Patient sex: M
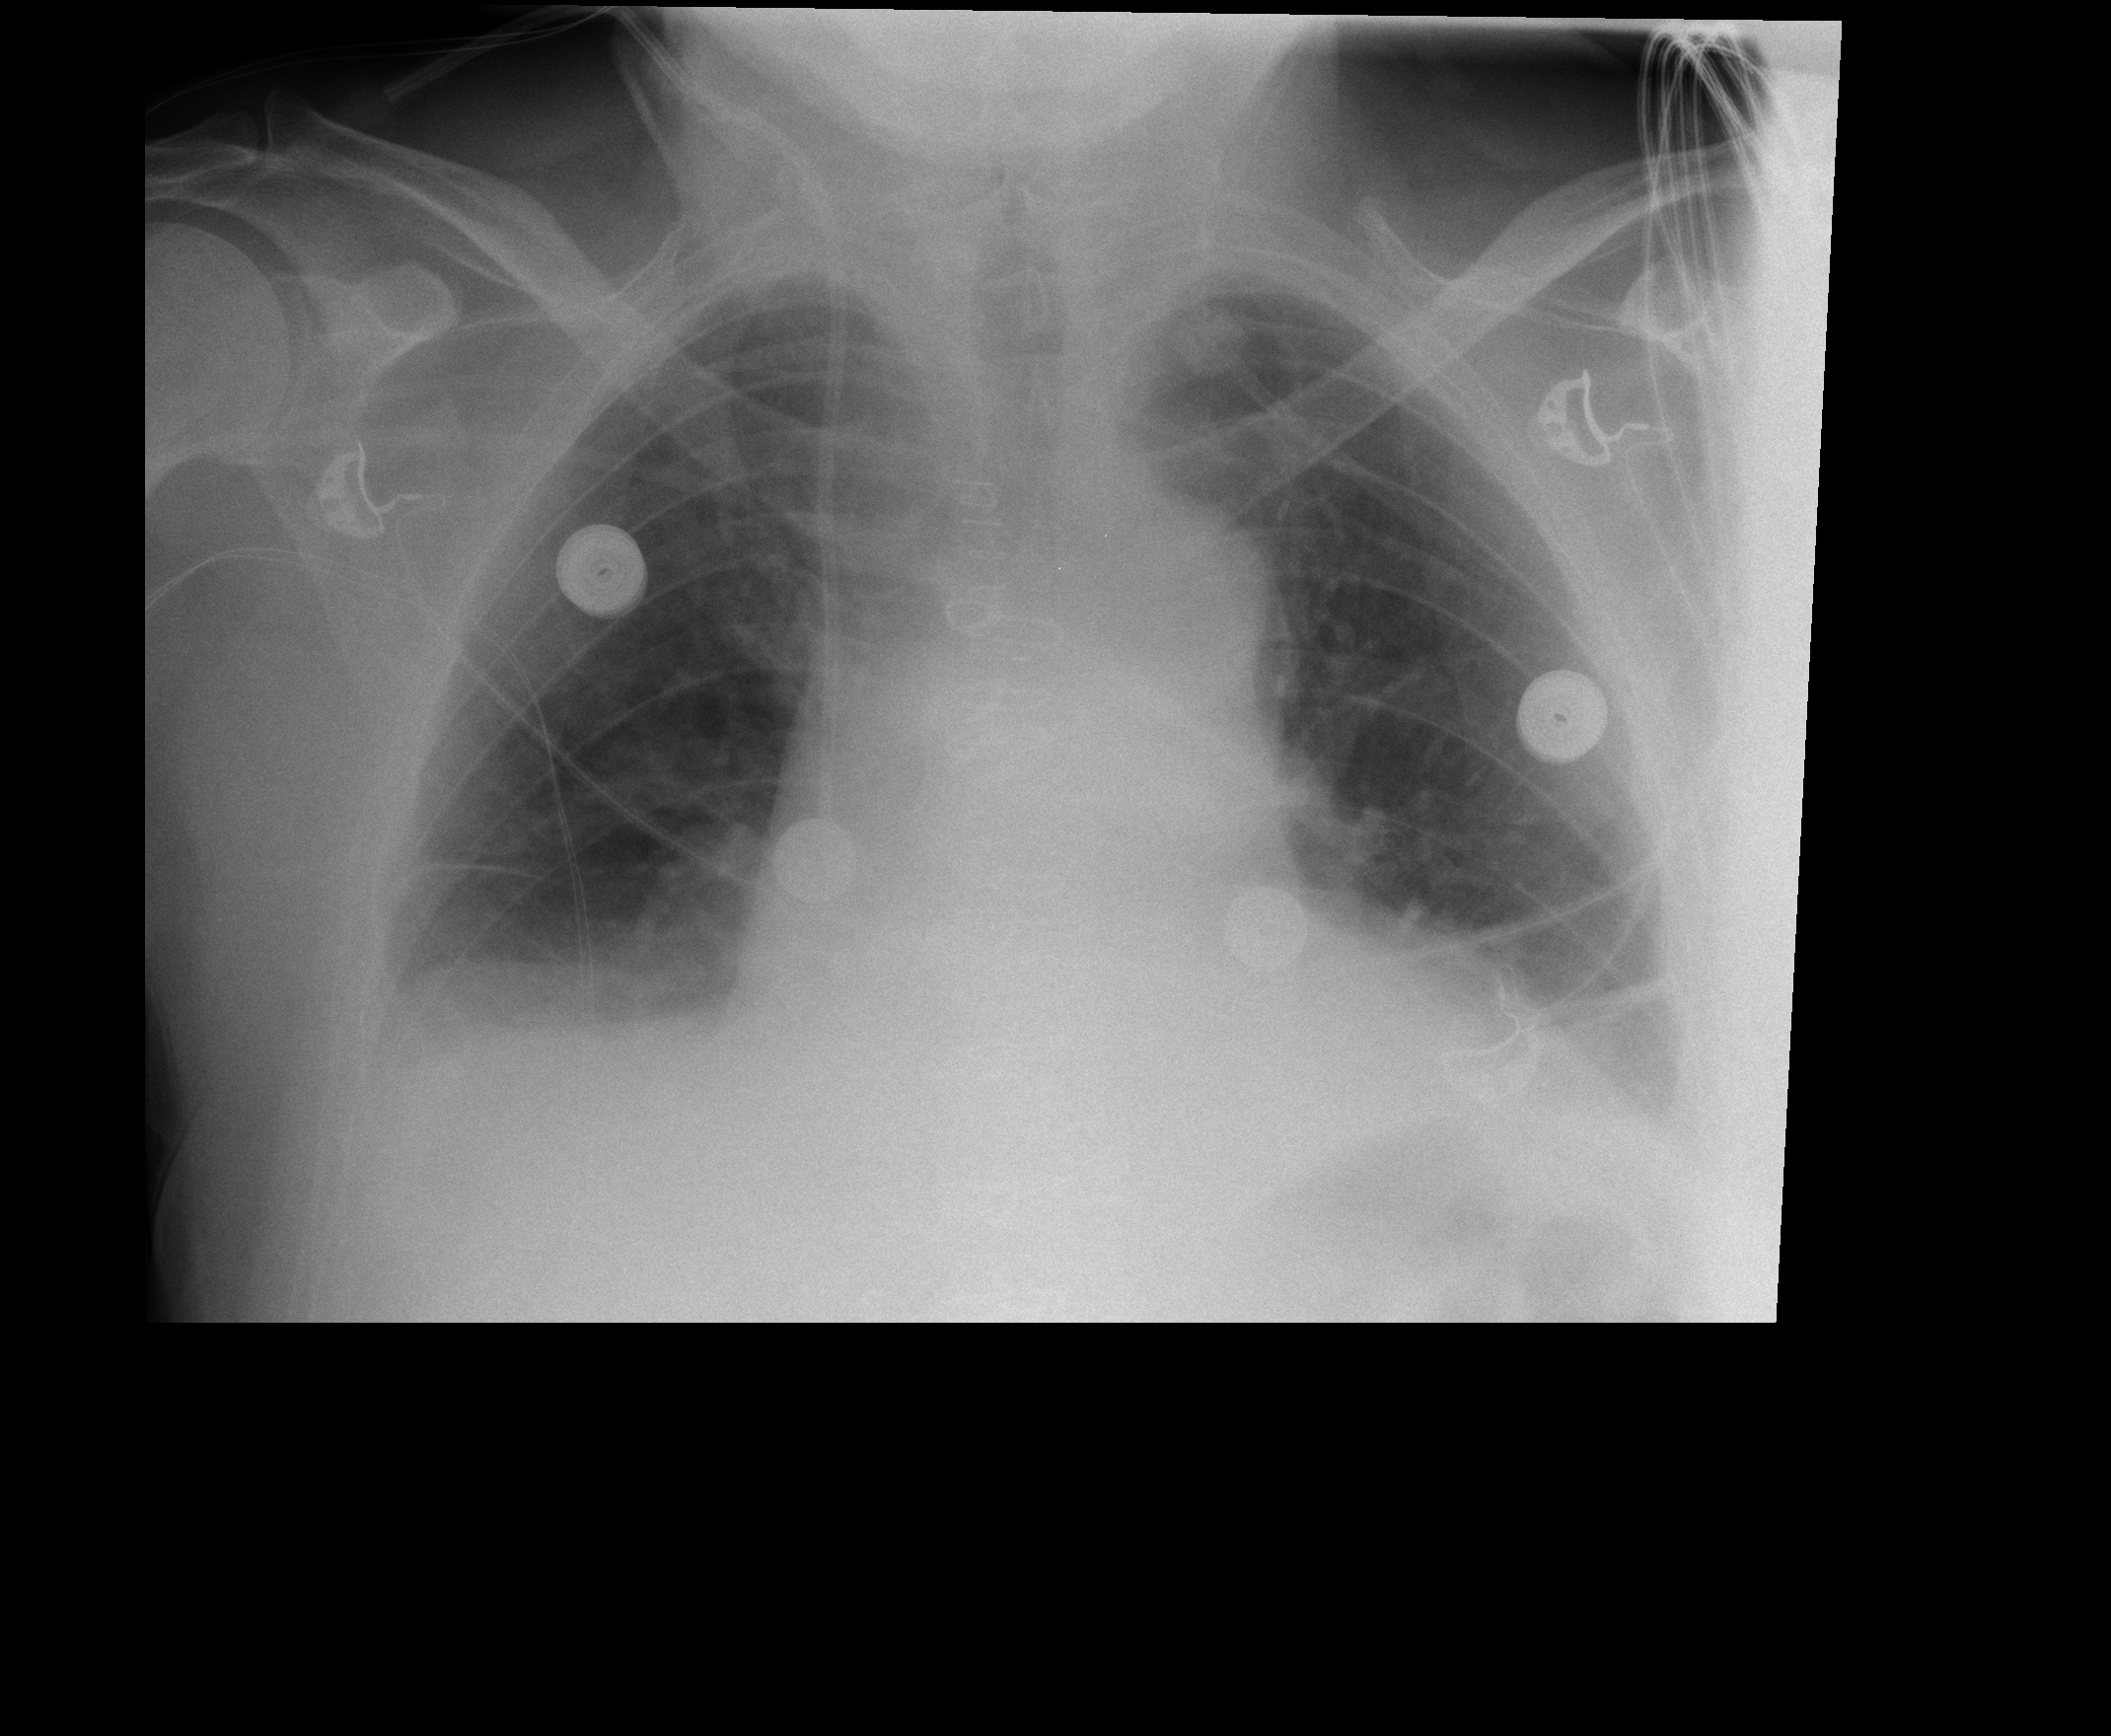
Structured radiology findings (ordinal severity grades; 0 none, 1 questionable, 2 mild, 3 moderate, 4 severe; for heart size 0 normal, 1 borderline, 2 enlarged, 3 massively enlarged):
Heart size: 0
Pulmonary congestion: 2
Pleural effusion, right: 2
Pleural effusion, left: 2
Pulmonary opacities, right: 0
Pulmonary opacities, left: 0
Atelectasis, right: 2
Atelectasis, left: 2